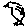
Label: bird